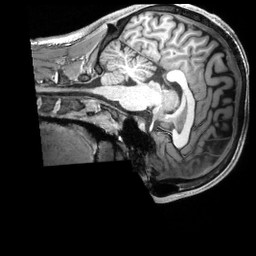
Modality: T1w
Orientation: sagittal
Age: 28
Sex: male
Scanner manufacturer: siemens
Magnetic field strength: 3 T
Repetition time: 2.3 s
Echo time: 0.00228 s